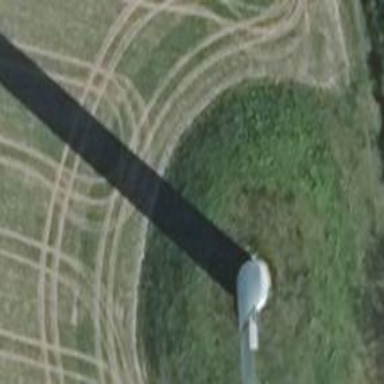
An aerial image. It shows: Wind generator powered by wind turbines of horizontal axis type. It is manufactured by Vestas.